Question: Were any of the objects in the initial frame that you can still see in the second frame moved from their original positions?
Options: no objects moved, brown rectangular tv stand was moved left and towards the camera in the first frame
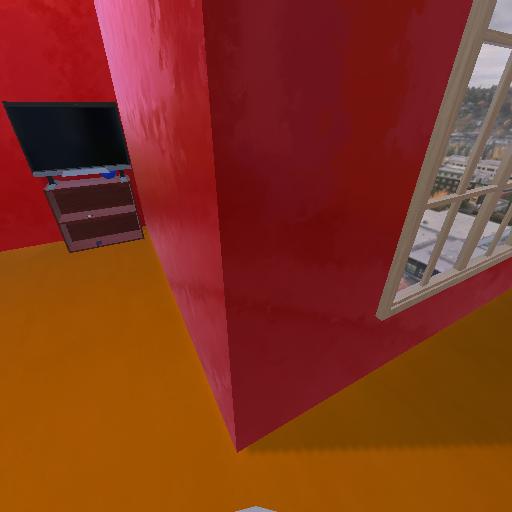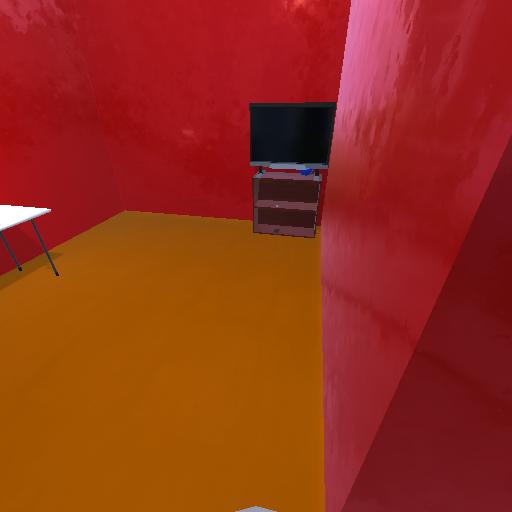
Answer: no objects moved